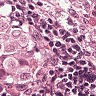
Metastatic tissue present: yes